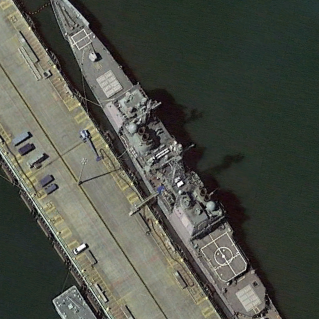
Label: Ticonderoga-class_cruiser